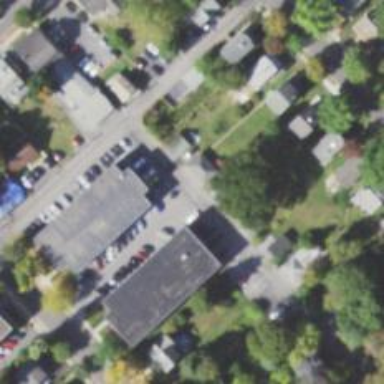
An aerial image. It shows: Alley classified as service road.